Question: I have been programming Objective-C for only a few weeks. My experience in programming languages such as basic, visual basic, C++ and PHP is much more extensive starting back in 1987 and continuing forward to today. Although, for the last 5 years, I have exclusively coded PHP.
Today, I find myself confused by what I perceive to be bit conversion errors within the Objective-C language. I first noticed this the other day when trying to divide an integer (84) converted to a float by a float (10.0). This produced 8.399999, instead of the 8.400 I was hoping for. I coded a way around the issue and moved on.
Today, I am extracting an (int) 0 from an NSMutableDictionary. I store it first in an NSInteger and second in an int variable. The values should be 0 for both cases, but for both cases, I get the integer value 151229568. (See screenshot)
I remember from my early programming years that we had to worry about the size of the container, because pointing to block of memory with a 32-bit pointer to access a 4-bit value resulted in capturing all the data associated with other values and thus resulted in what appeared to be the wrong number being captured. With implicit memory management and type-conversions becoming the norm, I have not had to worry about this kind of issue for years, and now that I am confronted with it again, I need advice and clarification from programmers who are more familiar with this topic in todays programming environments.
Questions:
1. Is this a case of incorrect pointer sizing or something else?
2. What is happening on the back-end to produce this conversion from 0 to another number?
3. What can I do to get better precision and accuracy from my Objective-C calculations and variable assignments?
Code:
'''
NSInteger hsibs = [keyData objectForKey:@"half_sibs"];
int hsibsi = [keyData objectForKey:@"half_sibs"];
//breakpoint and screen capture of variables in stack
'''

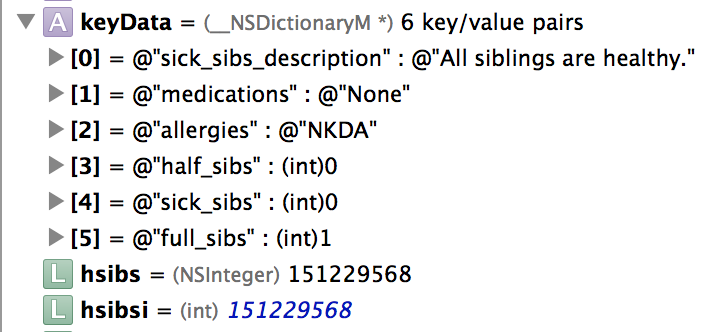
Answer: I don't know Objective C all that well, but it looks like the method you use to obtain your data is returning a data type of 'id' (see <URL>, and not 'int'
Looks like you either need to cast it or get the integer value in such a manner:
'''
NSInteger hsibs = [[keyData objectForKey:@"half_sibs"] integerValue];
int hsibsi = [[keyData objectForKey:@"half_sibs"] intValue];
'''
and then see if you get the expected results.